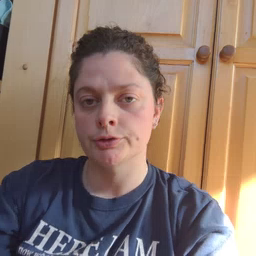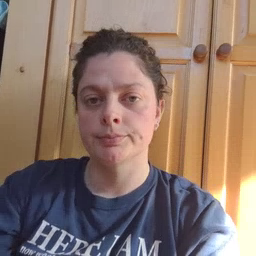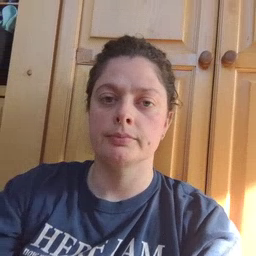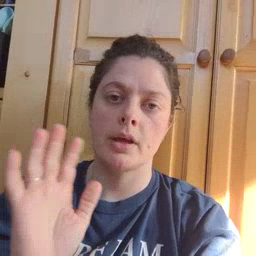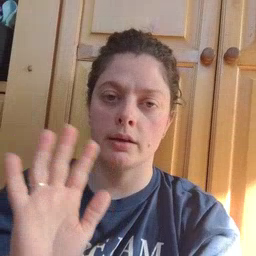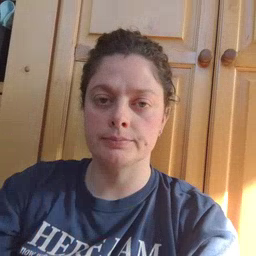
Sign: bye